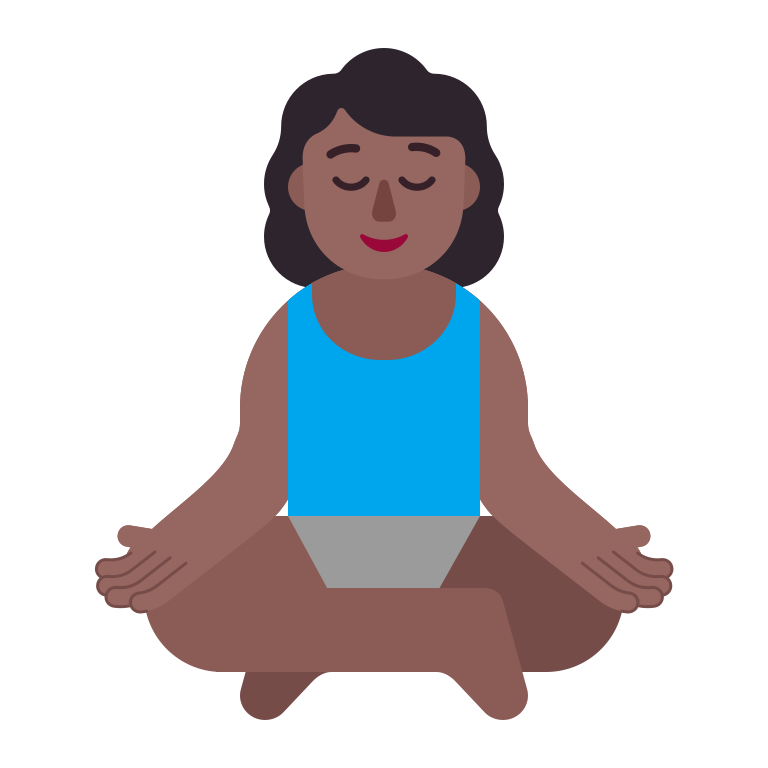
woman in lotus position flat  dark